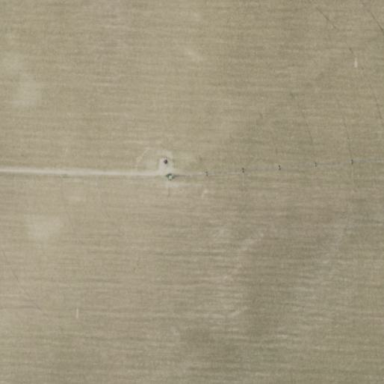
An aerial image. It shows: Farmland with center pivot irrigation.